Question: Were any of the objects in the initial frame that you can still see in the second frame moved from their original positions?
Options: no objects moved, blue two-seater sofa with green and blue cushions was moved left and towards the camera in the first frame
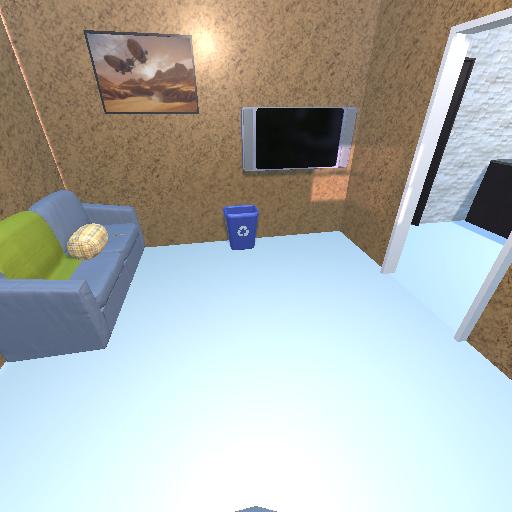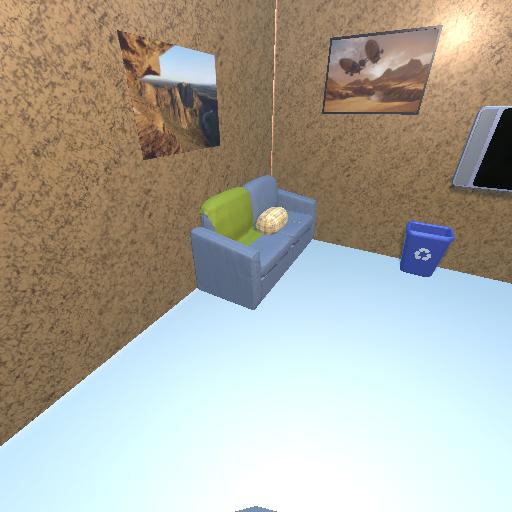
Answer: no objects moved